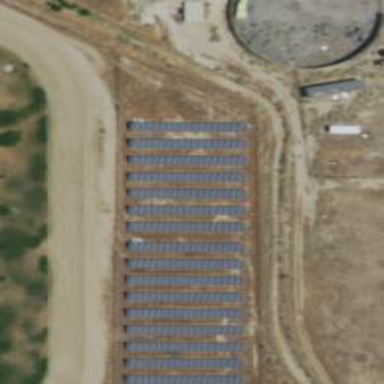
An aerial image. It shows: Solar power plant utilizing photovoltaic technology to generate electricity.